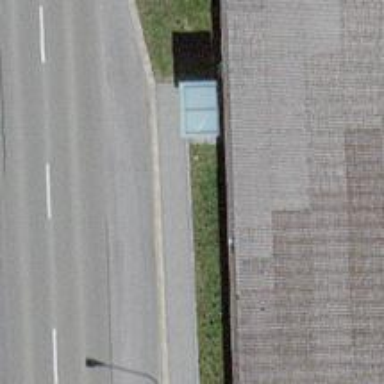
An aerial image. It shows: Bus stop with platform for public transport.